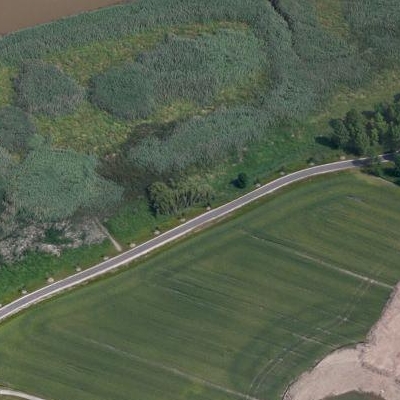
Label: Grass